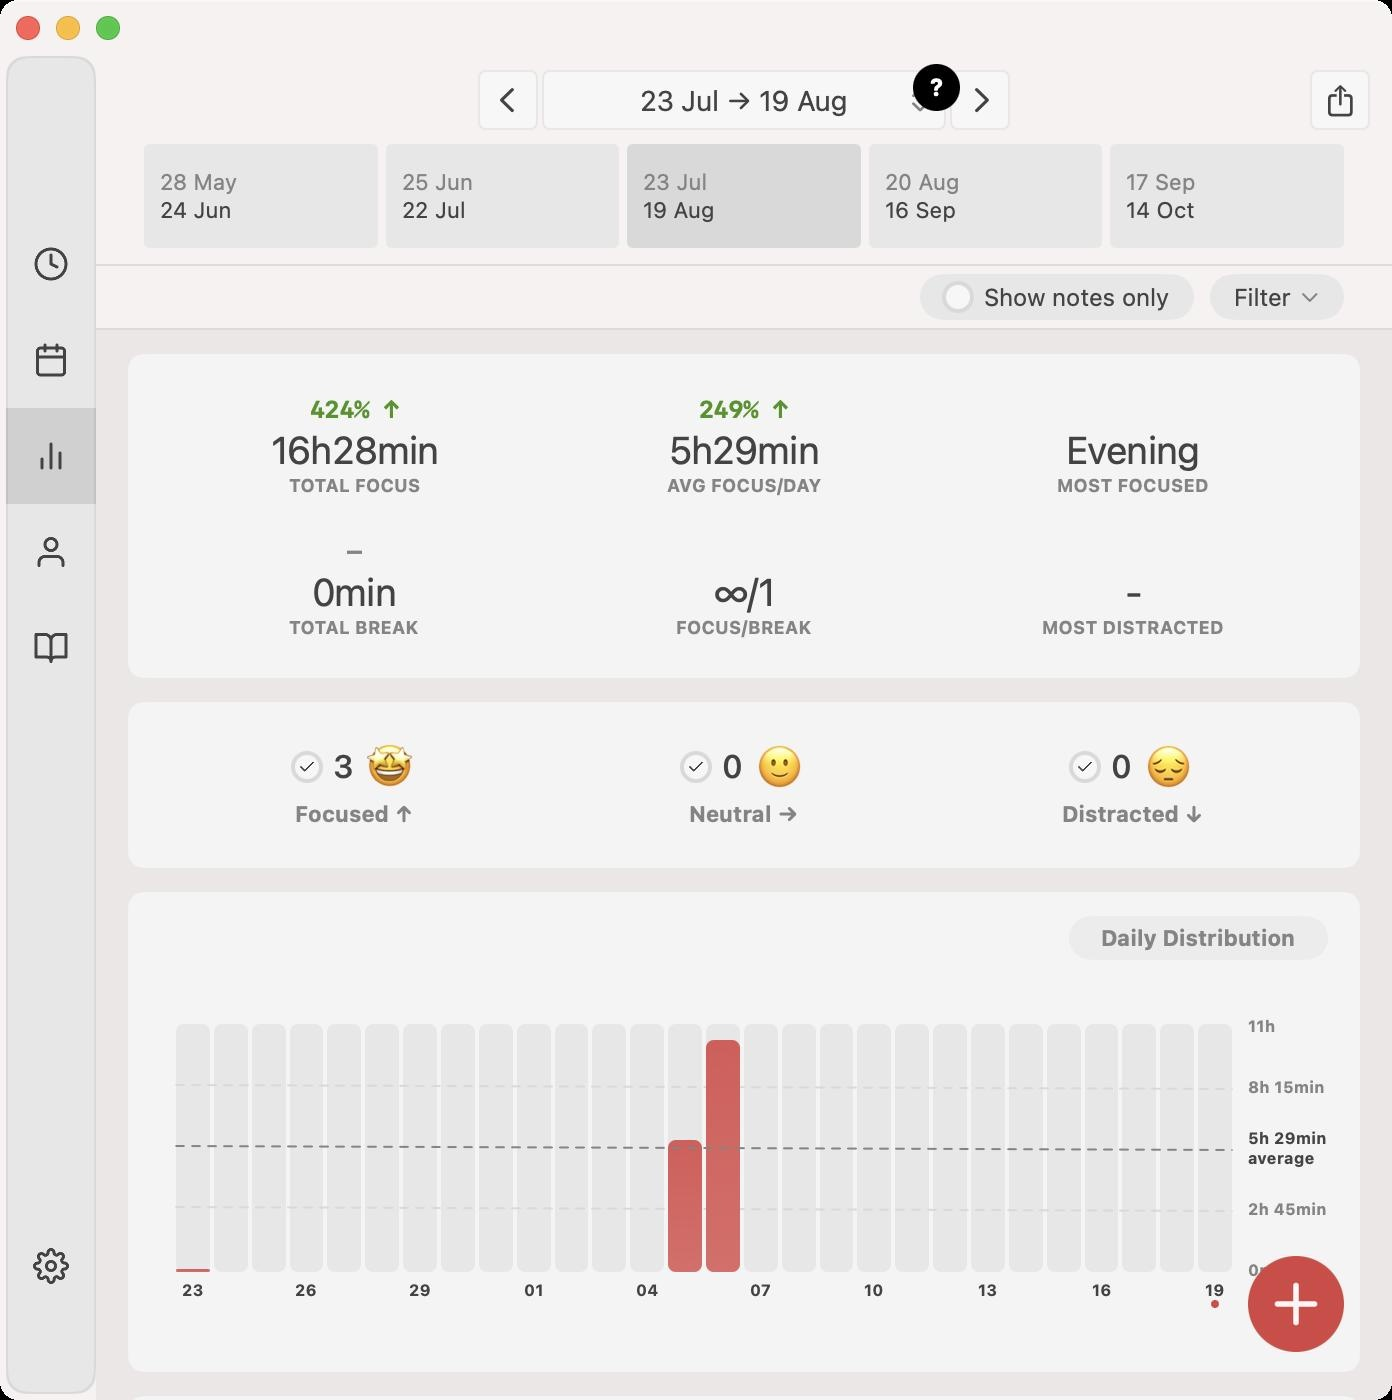
Accessibility tree:
{"name": "Session_Pomodoro_Focus_Timer", "role": "AXWindow", "description": null, "role_description": "standard window", "value": null, "position": "520.00;39.00", "size": "696;700", "children": [{"name": null, "role": "AXGroup", "description": null, "role_description": "group", "value": null, "position": "0.00;0.00", "size": "696;700", "children": [{"name": null, "role": "AXButton", "description": "Close", "role_description": "button", "value": null, "position": "370.00;-148.00", "size": "20;20", "children": []}, {"name": null, "role": "AXButton", "description": "Back", "role_description": "button", "value": null, "position": "240.00;36.00", "size": "28;28", "children": []}, {"name": null, "role": "AXStaticText", "description": null, "role_description": "text", "value": "?", "position": "464.50;36.00", "size": "8;15", "children": []}, {"name": null, "role": "AXButton", "description": "23 Jul → 19 Aug", "role_description": "button", "value": null, "position": "272.00;36.00", "size": "200;28", "children": []}, {"name": null, "role": "AXButton", "description": "Forward", "role_description": "button", "value": null, "position": "476.00;36.00", "size": "28;28", "children": []}, {"name": null, "role": "AXButton", "description": "Share", "role_description": "button", "value": null, "position": "656.00;36.00", "size": "28;28", "children": []}, {"name": null, "role": "AXButton", "description": "22 Aug, 18 Sep", "role_description": "button", "value": null, "position": "-1224.00;72.00", "size": "117;52", "children": []}, {"name": null, "role": "AXButton", "description": "19 Sep, 16 Oct", "role_description": "button", "value": null, "position": "-1103.00;72.00", "size": "116;52", "children": []}, {"name": null, "role": "AXButton", "description": "17 Oct, 13 Nov", "role_description": "button", "value": null, "position": "-982.50;72.00", "size": "117;52", "children": []}, {"name": null, "role": "AXButton", "description": "14 Nov, 11 Dec", "role_description": "button", "value": null, "position": "-861.50;72.00", "size": "116;52", "children": []}, {"name": null, "role": "AXButton", "description": "12 Dec, 08 Jan", "role_description": "button", "value": null, "position": "-741.00;72.00", "size": "117;52", "children": []}, {"name": null, "role": "AXButton", "description": "09 Jan, 05 Feb", "role_description": "button", "value": null, "position": "-576.00;72.00", "size": "117;52", "children": []}, {"name": null, "role": "AXButton", "description": "06 Feb, 04 Mar", "role_description": "button", "value": null, "position": "-455.00;72.00", "size": "116;52", "children": []}, {"name": null, "role": "AXButton", "description": "05 Mar, 01 Apr", "role_description": "button", "value": null, "position": "-334.50;72.00", "size": "117;52", "children": []}, {"name": null, "role": "AXButton", "description": "02 Apr, 29 Apr", "role_description": "button", "value": null, "position": "-213.50;72.00", "size": "116;52", "children": []}, {"name": null, "role": "AXButton", "description": "30 Apr, 27 May", "role_description": "button", "value": null, "position": "-93.00;72.00", "size": "117;52", "children": []}, {"name": null, "role": "AXButton", "description": "28 May, 24 Jun", "role_description": "button", "value": null, "position": "72.00;72.00", "size": "117;52", "children": []}, {"name": null, "role": "AXButton", "description": "25 Jun, 22 Jul", "role_description": "button", "value": null, "position": "193.00;72.00", "size": "116;52", "children": []}, {"name": null, "role": "AXButton", "description": "23 Jul, 19 Aug", "role_description": "button", "value": null, "position": "313.50;72.00", "size": "117;52", "children": []}, {"name": null, "role": "AXButton", "description": "20 Aug, 16 Sep", "role_description": "button", "value": null, "position": "434.50;72.00", "size": "116;52", "children": []}, {"name": null, "role": "AXButton", "description": "17 Sep, 14 Oct", "role_description": "button", "value": null, "position": "555.00;72.00", "size": "117;52", "children": []}, {"name": null, "role": "AXButton", "description": "15 Oct, 11 Nov", "role_description": "button", "value": null, "position": "720.00;72.00", "size": "117;52", "children": []}, {"name": null, "role": "AXButton", "description": "12 Nov, 09 Dec", "role_description": "button", "value": null, "position": "841.00;72.00", "size": "116;52", "children": []}, {"name": null, "role": "AXButton", "description": "10 Dec, 06 Jan", "role_description": "button", "value": null, "position": "961.50;72.00", "size": "117;52", "children": []}, {"name": null, "role": "AXButton", "description": "07 Jan, 03 Feb", "role_description": "button", "value": null, "position": "1082.50;72.00", "size": "116;52", "children": []}, {"name": null, "role": "AXButton", "description": "04 Feb, 03 Mar", "role_description": "button", "value": null, "position": "1203.00;72.00", "size": "117;52", "children": []}, {"name": null, "role": "AXButton", "description": "04 Mar, 31 Mar", "role_description": "button", "value": null, "position": "1368.00;72.00", "size": "117;52", "children": []}, {"name": null, "role": "AXButton", "description": "01 Apr, 28 Apr", "role_description": "button", "value": null, "position": "1489.00;72.00", "size": "116;52", "children": []}, {"name": null, "role": "AXButton", "description": "29 Apr, 26 May", "role_description": "button", "value": null, "position": "1609.50;72.00", "size": "117;52", "children": []}, {"name": null, "role": "AXButton", "description": "27 May, 23 Jun", "role_description": "button", "value": null, "position": "1730.50;72.00", "size": "116;52", "children": []}, {"name": null, "role": "AXButton", "description": "24 Jun, 21 Jul", "role_description": "button", "value": null, "position": "1851.00;72.00", "size": "117;52", "children": []}, {"name": null, "role": "AXButton", "description": "clock", "role_description": "button", "value": null, "position": "3.00;108.00", "size": "45;48", "children": []}, {"name": null, "role": "AXStaticText", "description": null, "role_description": "text", "value": "Show notes only", "position": "460.00;137.00", "size": "137;23", "children": []}, {"name": null, "role": "AXStaticText", "description": null, "role_description": "text", "value": "Filter", "position": "617.00;141.00", "size": "29;15", "children": []}, {"name": null, "role": "AXImage", "description": "Go Down", "role_description": "image", "value": null, "position": "651.00;146.50", "size": "8;4", "children": []}, {"name": null, "role": "AXButton", "description": "calendar", "role_description": "button", "value": null, "position": "3.00;156.00", "size": "45;48", "children": []}, {"name": null, "role": "AXButton", "description": "bar-chart-2", "role_description": "button", "value": null, "position": "3.00;204.00", "size": "45;48", "children": []}, {"name": null, "role": "AXButton", "description": "user", "role_description": "button", "value": null, "position": "3.00;252.00", "size": "45;48", "children": []}, {"name": null, "role": "AXButton", "description": "book-open", "role_description": "button", "value": null, "position": "3.00;300.00", "size": "45;48", "children": []}, {"name": null, "role": "AXBusyIndicator", "description": null, "role_description": "busy indicator", "value": true, "position": "-932.00;424.50", "size": "16;16", "children": []}, {"name": null, "role": "AXBusyIndicator", "description": null, "role_description": "busy indicator", "value": true, "position": "-284.00;424.50", "size": "16;16", "children": []}, {"name": null, "role": "AXButton", "description": "settings", "role_description": "button", "value": null, "position": "3.00;609.00", "size": "45;48", "children": []}, {"name": null, "role": "AXScrollArea", "description": null, "role_description": "scroll area", "value": null, "position": "48.00;165.00", "size": "648;535", "children": [{"name": null, "role": "AXOpaqueProviderGroup", "description": null, "role_description": "list", "value": null, "position": "74.50;197.00", "size": "590;1071", "children": [{"name": null, "role": "AXStaticText", "description": null, "role_description": "text", "value": "424% ↑", "position": "154.83;197.00", "size": "45;15", "children": []}, {"name": null, "role": "AXStaticText", "description": null, "role_description": "text", "value": "16h28min", "position": "135.33;214.00", "size": "84;23", "children": []}, {"name": null, "role": "AXStaticText", "description": null, "role_description": "text", "value": "TOTAL FOCUS", "position": "144.33;237.00", "size": "66;11", "children": []}, {"name": null, "role": "AXStaticText", "description": null, "role_description": "text", "value": "249% ↑", "position": "349.50;197.00", "size": "45;15", "children": []}, {"name": null, "role": "AXStaticText", "description": null, "role_description": "text", "value": "5h29min", "position": "334.25;214.00", "size": "76;23", "children": []}, {"name": null, "role": "AXStaticText", "description": null, "role_description": "text", "value": "AVG FOCUS/DAY", "position": "333.25;237.00", "size": "78;11", "children": []}, {"name": null, "role": "AXStaticText", "description": null, "role_description": "text", "value": "Evening", "position": "533.17;214.00", "size": "67;23", "children": []}, {"name": null, "role": "AXStaticText", "description": null, "role_description": "text", "value": "MOST FOCUSED", "position": "528.67;237.00", "size": "76;11", "children": []}, {"name": null, "role": "AXStaticText", "description": null, "role_description": "text", "value": "–", "position": "173.58;268.00", "size": "8;15", "children": []}, {"name": null, "role": "AXStaticText", "description": null, "role_description": "text", "value": "0min", "position": "156.08;285.00", "size": "42;23", "children": []}, {"name": null, "role": "AXStaticText", "description": null, "role_description": "text", "value": "TOTAL BREAK", "position": "144.58;308.00", "size": "66;11", "children": []}, {"name": null, "role": "AXStaticText", "description": null, "role_description": "text", "value": "∞/1", "position": "356.75;285.00", "size": "30;23", "children": []}, {"name": null, "role": "AXStaticText", "description": null, "role_description": "text", "value": "FOCUS/BREAK", "position": "338.00;308.00", "size": "68;11", "children": []}, {"name": null, "role": "AXStaticText", "description": null, "role_description": "text", "value": "-", "position": "562.42;285.00", "size": "8;23", "children": []}, {"name": null, "role": "AXStaticText", "description": null, "role_description": "text", "value": "MOST DISTRACTED", "position": "520.92;308.00", "size": "92;11", "children": []}, {"name": null, "role": "AXImage", "description": "check", "role_description": "image", "value": null, "position": "149.00;379.00", "size": "9;9", "children": []}, {"name": null, "role": "AXStaticText", "description": null, "role_description": "text", "value": "3", "position": "166.33;374.00", "size": "10;19", "children": []}, {"name": null, "role": "AXStaticText", "description": null, "role_description": "text", "value": "🤩", "position": "182.33;371.00", "size": "26;25", "children": []}, {"name": null, "role": "AXStaticText", "description": null, "role_description": "text", "value": "Focused ↑", "position": "147.58;399.82", "size": "60;14", "children": []}, {"name": null, "role": "AXImage", "description": "check", "role_description": "image", "value": null, "position": "343.50;379.00", "size": "9;9", "children": []}, {"name": null, "role": "AXStaticText", "description": null, "role_description": "text", "value": "0", "position": "360.75;374.00", "size": "10;19", "children": []}, {"name": null, "role": "AXStaticText", "description": null, "role_description": "text", "value": "🙂", "position": "377.25;371.00", "size": "26;25", "children": []}, {"name": null, "role": "AXStaticText", "description": null, "role_description": "text", "value": "Neutral →", "position": "344.50;399.82", "size": "55;14", "children": []}, {"name": null, "role": "AXImage", "description": "check", "role_description": "image", "value": null, "position": "538.00;379.00", "size": "9;9", "children": []}, {"name": null, "role": "AXStaticText", "description": null, "role_description": "text", "value": "0", "position": "555.42;374.00", "size": "10;19", "children": []}, {"name": null, "role": "AXStaticText", "description": null, "role_description": "text", "value": "😔", "position": "571.92;371.00", "size": "26;25", "children": []}, {"name": null, "role": "AXStaticText", "description": null, "role_description": "text", "value": "Distracted ↓", "position": "531.17;399.82", "size": "71;14", "children": []}, {"name": null, "role": "AXStaticText", "description": null, "role_description": "text", "value": "Daily Distribution", "position": "550.50;461.82", "size": "98;14", "children": []}, {"name": null, "role": "AXStaticText", "description": null, "role_description": "text", "value": "0min", "position": "624.00;629.82", "size": "22;10", "children": []}, {"name": null, "role": "AXStaticText", "description": null, "role_description": "text", "value": "2h 45min", "position": "624.00;599.32", "size": "40;10", "children": []}, {"name": null, "role": "AXStaticText", "description": null, "role_description": "text", "value": "8h 15min", "position": "624.00;538.32", "size": "38;10", "children": []}, {"name": null, "role": "AXStaticText", "description": null, "role_description": "text", "value": "11h", "position": "624.00;507.82", "size": "14;10", "children": []}, {"name": null, "role": "AXStaticText", "description": null, "role_description": "text", "value": "5h 29min", "position": "624.00;563.93", "size": "40;10", "children": []}, {"name": null, "role": "AXStaticText", "description": null, "role_description": "text", "value": "average", "position": "624.00;573.93", "size": "34;10", "children": []}, {"name": null, "role": "AXStaticText", "description": null, "role_description": "text", "value": "23", "position": "90.96;639.82", "size": "11;10", "children": []}, {"name": null, "role": "AXStaticText", "description": null, "role_description": "text", "value": "26", "position": "147.50;639.82", "size": "12;10", "children": []}, {"name": null, "role": "AXStaticText", "description": null, "role_description": "text", "value": "29", "position": "204.29;639.82", "size": "12;10", "children": []}, {"name": null, "role": "AXStaticText", "description": null, "role_description": "text", "value": "01", "position": "261.82;639.82", "size": "10;10", "children": []}, {"name": null, "role": "AXStaticText", "description": null, "role_description": "text", "value": "04", "position": "317.86;639.82", "size": "12;10", "children": []}, {"name": null, "role": "AXStaticText", "description": null, "role_description": "text", "value": "07", "position": "374.89;639.82", "size": "11;10", "children": []}, {"name": null, "role": "AXStaticText", "description": null, "role_description": "text", "value": "10", "position": "432.18;639.82", "size": "10;10", "children": []}, {"name": null, "role": "AXStaticText", "description": null, "role_description": "text", "value": "13", "position": "488.96;639.82", "size": "10;10", "children": []}, {"name": null, "role": "AXStaticText", "description": null, "role_description": "text", "value": "16", "position": "545.75;639.82", "size": "10;10", "children": []}, {"name": null, "role": "AXStaticText", "description": null, "role_description": "text", "value": "19", "position": "602.54;639.82", "size": "10;10", "children": []}, {"name": null, "role": "AXStaticText", "description": null, "role_description": "text", "value": "Category Distribution", "position": "527.00;713.82", "size": "121;14", "children": []}, {"name": null, "role": "AXStaticText", "description": null, "role_description": "text", "value": "CATEGORY", "position": "80.00;751.82", "size": "52;11", "children": []}, {"name": null, "role": "AXStaticText", "description": null, "role_description": "text", "value": "RATIO", "position": "507.00;751.82", "size": "29;11", "children": []}, {"name": null, "role": "AXStaticText", "description": null, "role_description": "text", "value": "CHANGE", "position": "559.00;751.82", "size": "41;11", "children": []}, {"name": null, "role": "AXStaticText", "description": null, "role_description": "text", "value": "TIME SPENT", "position": "606.50;751.82", "size": "58;11", "children": []}, {"name": null, "role": "AXImage", "description": "check", "role_description": "image", "value": null, "position": "82.50;796.00", "size": "9;9", "children": []}, {"name": null, "role": "AXStaticText", "description": null, "role_description": "text", "value": "General", "position": "100.00;792.82", "size": "47;15", "children": []}, {"name": null, "role": "AXStaticText", "description": null, "role_description": "text", "value": "100%", "position": "506.00;793.82", "size": "30;13", "children": []}, {"name": null, "role": "AXStaticText", "description": null, "role_description": "text", "value": "424% ↑", "position": "558.00;793.82", "size": "42;13", "children": []}, {"name": null, "role": "AXStaticText", "description": null, "role_description": "text", "value": "16h 28min", "position": "610.00;793.82", "size": "54;13", "children": []}, {"name": null, "role": "AXImage", "description": "check", "role_description": "image", "value": null, "position": "82.50;839.00", "size": "9;9", "children": []}, {"name": null, "role": "AXStaticText", "description": null, "role_description": "text", "value": "Break", "position": "100.00;835.82", "size": "35;15", "children": []}, {"name": null, "role": "AXStaticText", "description": null, "role_description": "text", "value": "–", "position": "529.50;836.82", "size": "6;13", "children": []}, {"name": null, "role": "AXStaticText", "description": null, "role_description": "text", "value": "–", "position": "593.50;836.82", "size": "6;13", "children": []}, {"name": null, "role": "AXStaticText", "description": null, "role_description": "text", "value": "0min", "position": "638.00;836.82", "size": "26;13", "children": []}, {"name": null, "role": "AXStaticText", "description": null, "role_description": "text", "value": "By Intention", "position": "580.00;936.82", "size": "68;14", "children": []}, {"name": null, "role": "AXStaticText", "description": null, "role_description": "text", "value": "INTENTION", "position": "80.00;974.82", "size": "53;11", "children": []}, {"name": null, "role": "AXStaticText", "description": null, "role_description": "text", "value": "RATIO", "position": "519.00;974.82", "size": "29;11", "children": []}, {"name": null, "role": "AXStaticText", "description": null, "role_description": "text", "value": "SESSION", "position": "559.50;974.82", "size": "36;11", "children": []}, {"name": null, "role": "AXStaticText", "description": null, "role_description": "text", "value": "TIME SPENT", "position": "606.50;974.82", "size": "58;11", "children": []}, {"name": null, "role": "AXStaticText", "description": null, "role_description": "text", "value": "General: rest and repair", "position": "80.00;1005.82", "size": "142;15", "children": []}, {"name": null, "role": "AXStaticText", "description": null, "role_description": "text", "value": "99%", "position": "523.50;1006.82", "size": "24;13", "children": []}, {"name": null, "role": "AXStaticText", "description": null, "role_description": "text", "value": "2", "position": "589.00;1006.82", "size": "7;13", "children": []}, {"name": null, "role": "AXStaticText", "description": null, "role_description": "text", "value": "16h 21min", "position": "612.00;1006.82", "size": "52;13", "children": []}, {"name": null, "role": "AXStaticText", "description": null, "role_description": "text", "value": "General: paper read and mark", "position": "80.00;1048.82", "size": "179;15", "children": []}, {"name": null, "role": "AXStaticText", "description": null, "role_description": "text", "value": "1%", "position": "532.00;1049.82", "size": "16;13", "children": []}, {"name": null, "role": "AXStaticText", "description": null, "role_description": "text", "value": "1", "position": "590.50;1049.82", "size": "6;13", "children": []}, {"name": null, "role": "AXStaticText", "description": null, "role_description": "text", "value": "6min", "position": "638.00;1049.82", "size": "26;13", "children": []}, {"name": null, "role": "AXOpaqueProviderGroup", "description": null, "role_description": "list", "value": null, "position": "74.50;1167.82", "size": "562;100", "children": [{"name": null, "role": "AXStaticText", "description": null, "role_description": "text", "value": "↑", "position": "74.50;1240.82", "size": "11;17", "children": []}, {"name": null, "role": "AXStaticText", "description": null, "role_description": "text", "value": "rest and repair", "position": "117.00;1230.82", "size": "88;15", "children": []}, {"name": null, "role": "AXStaticText", "description": null, "role_description": "text", "value": "General", "position": "592.50;1233.82", "size": "44;14", "children": []}, {"name": null, "role": "AXStaticText", "description": null, "role_description": "text", "value": "18:04 → 10:26", "position": "117.00;1254.82", "size": "74;13", "children": []}, {"name": null, "role": "AXStaticText", "description": null, "role_description": "text", "value": "16h 21min", "position": "582.00;1254.82", "size": "52;13", "children": []}, {"name": null, "role": "AXHeading", "description": "Monday 5 August 2024", "role_description": "heading", "value": null, "position": "76.00;1167.82", "size": "140;15", "children": []}]}]}, {"name": null, "role": "AXScrollBar", "description": null, "role_description": "scroll bar", "value": 0.0, "position": "680.00;165.00", "size": "16;535", "children": [{"name": null, "role": "AXValueIndicator", "description": null, "role_description": "value indicator", "value": 0.0, "position": "684.00;166.00", "size": "12;98", "children": []}, {"name": null, "role": "AXButton", "description": null, "role_description": "increment arrow button", "value": null, "position": "680.00;165.00", "size": "0;0", "children": []}, {"name": null, "role": "AXButton", "description": null, "role_description": "decrement arrow button", "value": null, "position": "680.00;165.00", "size": "0;0", "children": []}, {"name": null, "role": "AXButton", "description": null, "role_description": "increment page button", "value": null, "position": "684.00;265.00", "size": "12;435", "children": []}, {"name": null, "role": "AXButton", "description": null, "role_description": "decrement page button", "value": null, "position": "684.00;165.00", "size": "12;1", "children": []}]}]}, {"name": null, "role": "AXBusyIndicator", "description": null, "role_description": "busy indicator", "value": true, "position": "1012.00;424.50", "size": "16;16", "children": []}, {"name": null, "role": "AXBusyIndicator", "description": null, "role_description": "busy indicator", "value": true, "position": "1660.00;424.50", "size": "16;16", "children": []}, {"name": null, "role": "AXButton", "description": "plus", "role_description": "button", "value": null, "position": "624.00;628.00", "size": "48;48", "children": []}]}, {"name": null, "role": "AXButton", "description": null, "role_description": "close button", "value": null, "position": "7.00;6.00", "size": "14;16", "children": []}, {"name": null, "role": "AXButton", "description": null, "role_description": "full screen button", "value": null, "position": "47.00;6.00", "size": "14;16", "children": [{"name": null, "role": "AXGroup", "description": null, "role_description": "group", "value": null, "position": "47.00;6.00", "size": "14;16", "children": [{"name": null, "role": "AXGroup", "description": null, "role_description": "group", "value": null, "position": "47.00;6.00", "size": "14;16", "children": []}]}]}, {"name": null, "role": "AXButton", "description": null, "role_description": "minimize button", "value": null, "position": "27.00;6.00", "size": "14;16", "children": []}]}